Question: I have following code to insert data into GiftCouponPayment table and Payment table. This code successfully created a database and these two tables. However there is no data inserted in one table - GiftCouponPayment table. What need to be changed in order to make it working?

CODE
'''
static void Main(string[] args)
{
string connectionstring = "Data Source=.;Initial Catalog=NerdDinners;Integrated Security=True;Connect Timeout=30";
using (var db = new NerdDinners(connectionstring))
{
var giftCouponPayment = new GiftCouponPayment();
giftCouponPayment.MyID=1;
giftCouponPayment.MyValue=250;
List<IPaymentComponent> comps = new List<IPaymentComponent>();
comps.Add(giftCouponPayment);
var payment = new Payment { PaymentComponents = comps, PaymentID = 1, PayedTime=DateTime.Now };
db.Payments.Add(payment);
int recordsAffected = db.SaveChanges();
}
}
'''
Domain Classes
'''
namespace LijosEF
{
public interface IPaymentComponent
{
int MyID { get; set; }
int MyValue { get; set; }
int GetEffectiveValue();
}
public partial class GiftCouponPayment : IPaymentComponent
{
private int CouponValue;
public int MyID
{
get
{
return this.GiftCouponPaymentID;
}
set
{
this.GiftCouponPaymentID = value;
}
}
public int MyValue
{
get
{
return this.CouponValue;
}
set
{
this.CouponValue = value;
}
}
public int GetEffectiveValue()
{
if (this.GiftCouponPaymentID < 2000)
{
return 0;
}
return this.CouponValue;
}
public int GiftCouponPaymentID { get; set; }
}
public partial class Payment
{
public int PaymentID { get; set; }
public List<IPaymentComponent> PaymentComponents { get; set; }
public DateTime PayedTime { get; set; }
}
//System.Data.Entity.DbContext is from EntityFramework.dll
public class NerdDinners : System.Data.Entity.DbContext
{
public NerdDinners(string connString): base(connString)
{
}
protected override void OnModelCreating(DbModelBuilder modelbuilder)
{
modelbuilder.Conventions.Remove<PluralizingTableNameConvention>();
}
public DbSet<GiftCouponPayment> GiftCouponPayments { get; set; }
public DbSet<Payment> Payments { get; set; }
}
}
'''
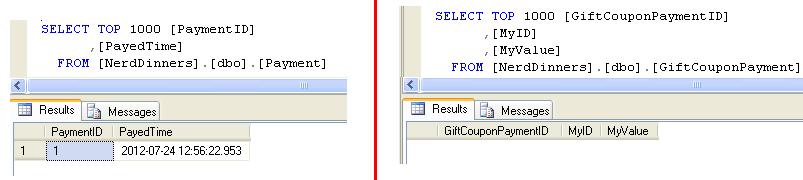
Answer: You cannot use interface in your navigation property - EF doesn't support it. You must declare your payment directly with a class:
'''
public partial class Payment {
public int PaymentID { get; set; }
public List<GiftPaymentComponent> PaymentComponents { get; set; }
public DateTime PayedTime { get; set; }
}
'''
If your Payment can have different 'PaymentComponents' you must use mapped inheritance with abstract base class instead of interface.